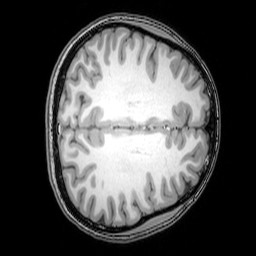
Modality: T1w
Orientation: axial
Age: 21
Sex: female
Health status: healthy
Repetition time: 0.081 s
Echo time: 0.037 s